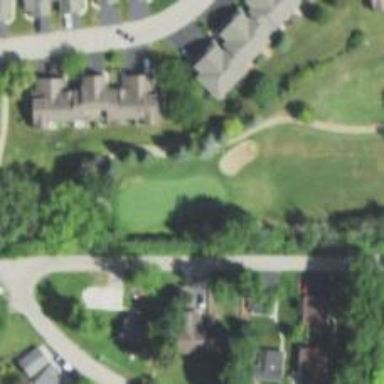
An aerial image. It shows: View of golf hole.